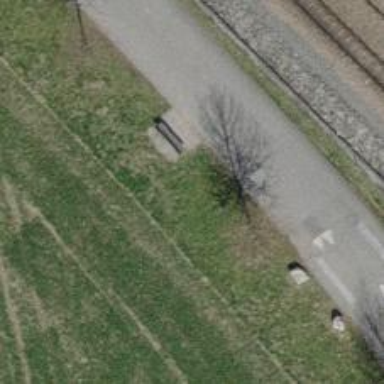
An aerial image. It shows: Bench for seating.